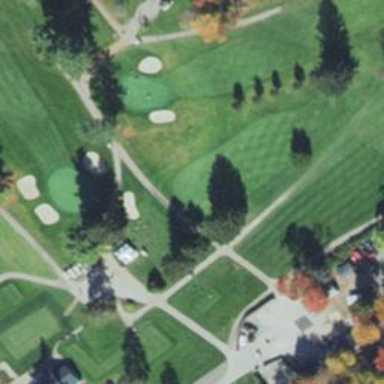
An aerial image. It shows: Well-maintained path suitable for golfing.